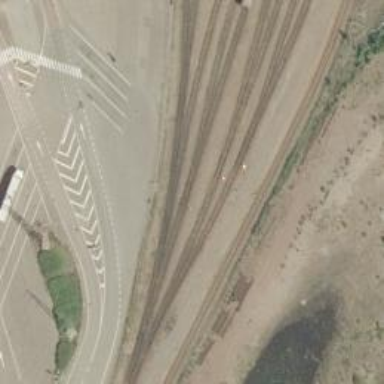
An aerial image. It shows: Railway spur service.